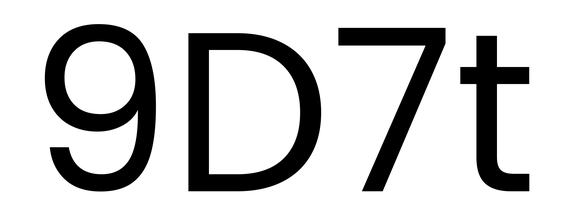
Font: Poppins-Regular